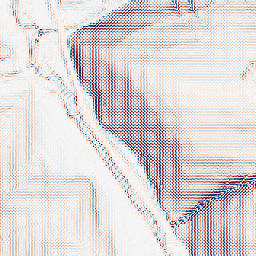
Category: wavelet
Decomposition family: wavelet_dwt
Decomposition parameters: wavelet: haar
level: 2
Upsampling method: cubic_catmull_rom
Upsampling parameters: scale: 8
Upsampling scale: 8